Aerial crown-view tile of a tropical tree (Barro Colorado Island, Panama), acquired 20241216:
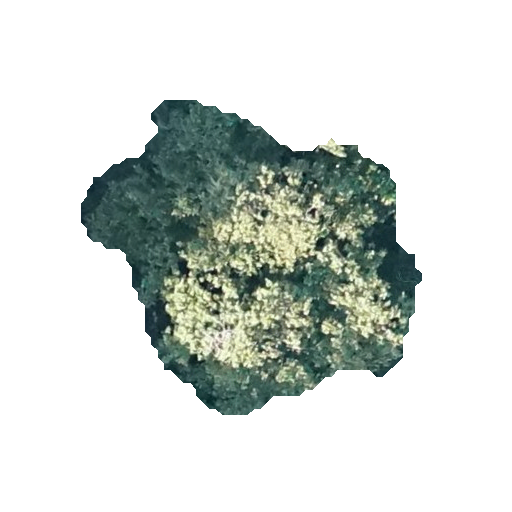
Species: Hieronyma alchorneoides
GBIF accepted scientific name: Hieronyma alchorneoides
Crown area: 101.315 m²